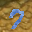
Label: 7